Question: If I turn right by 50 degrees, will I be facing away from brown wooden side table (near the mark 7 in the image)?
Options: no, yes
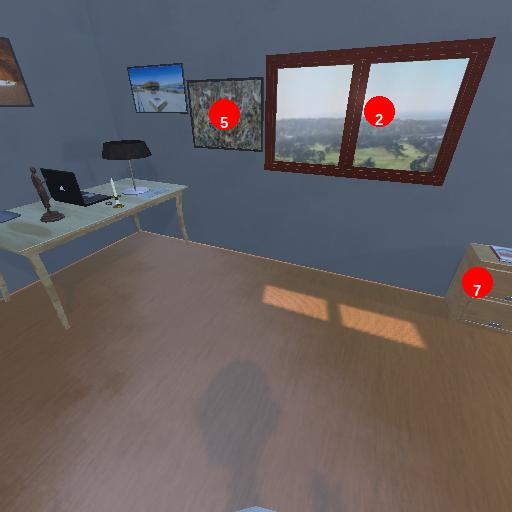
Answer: no